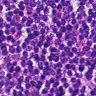
Metastatic tissue present: no